Breast ultrasound image
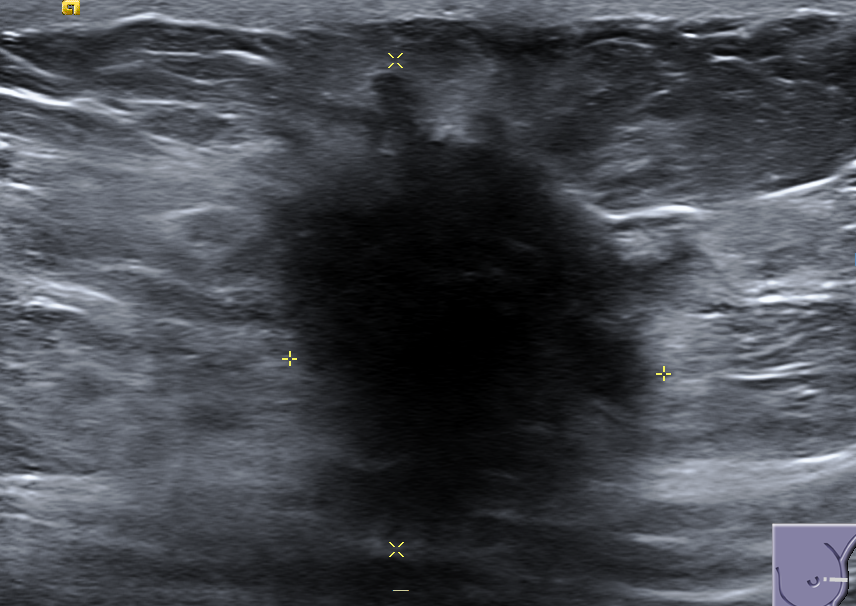
Diagnosis: malignant